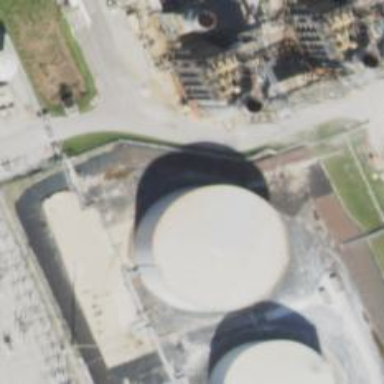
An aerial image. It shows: Storage tank building.